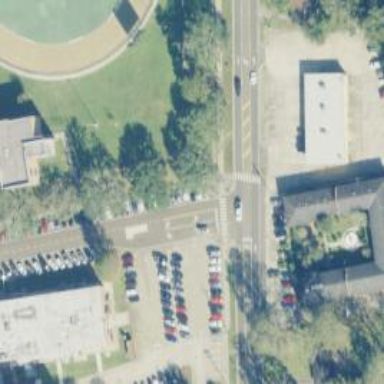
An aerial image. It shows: Marked road crossing.